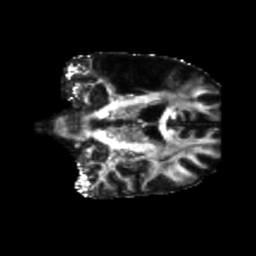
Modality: FA
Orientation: coronal
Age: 56
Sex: male
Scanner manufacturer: siemens
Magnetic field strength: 3 T
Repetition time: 5.25 s
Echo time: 0.08 s